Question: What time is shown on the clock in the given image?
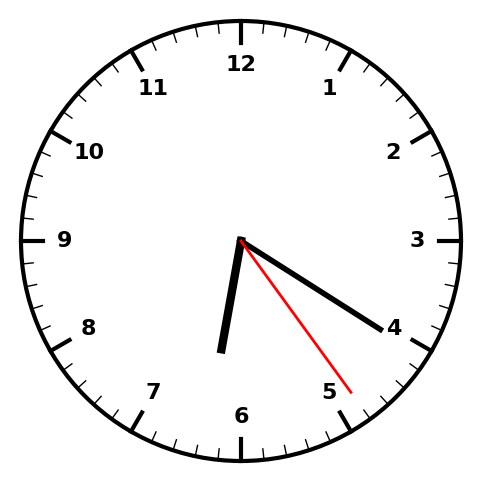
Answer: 06:20:24